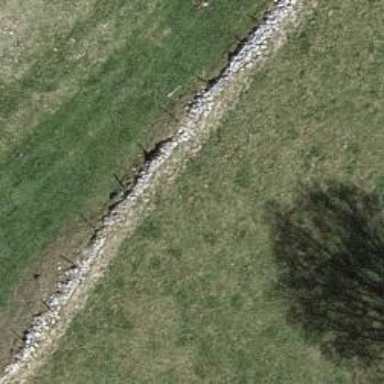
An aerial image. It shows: Dry stone wall barrier.